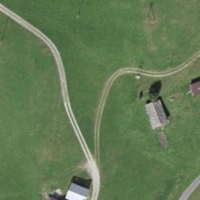
EUNIS habitat code: 26
Species observed at this site:
Trifolium pratense
Geranium pyrenaicum
Trifolium repens